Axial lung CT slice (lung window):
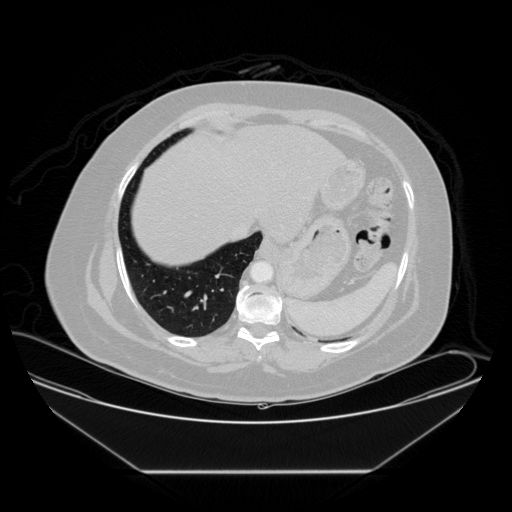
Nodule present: no